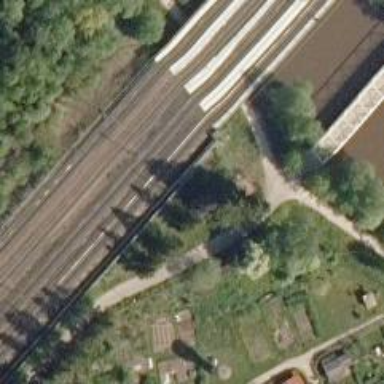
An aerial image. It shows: Railway signal with catenary mast.